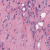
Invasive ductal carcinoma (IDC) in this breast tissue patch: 1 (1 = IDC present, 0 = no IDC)